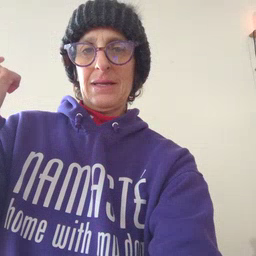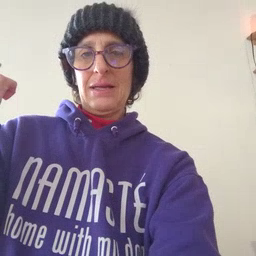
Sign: black